Question: I ran the same query in number of tables (containing different no of records):
'''
SELECT * FROM 'tblTest'
ORDER BY 'tblTest'.'DateAccess' DESC;
'''
Why the first queries behave erratically (take longer then second, third...)?
I calculated the average of the second, third and fourth query, exuding the first query.
So for example, in a table with 1,000,000 records, the first time to proccess takes 4.8410 s and second time - only 0.8940 s. Why is this happening?

p.s. I use phpMyAdmin tool.
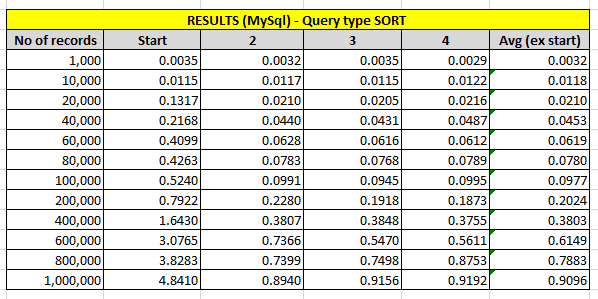
Answer: DBMS are really smart applications and maintain multiple catalogues to optimize their execution. When a query is run it generates many entries in the database depending on the DBMS used these catalogues will be more optimized and can even go to automatically generate index to optimize really often used queries. They also all have what is call a query optimizer which analyzes the plan of the query execution in order to optimize the execution plan.
In your specific case, you should look at query and result caching, the following article should help you understand how mysql natively tries to optimize query processing.
<URL>
<URL>
Here is a comparison between oracle, mysql and postgres (not a new article but will give you a basic idea of how different dbms have different way of handling complex queries on large databases)
<URL>
Cheers,